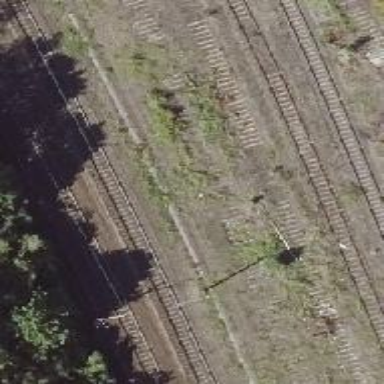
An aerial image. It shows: Abandoned railway.